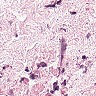
Metastatic tissue present: no